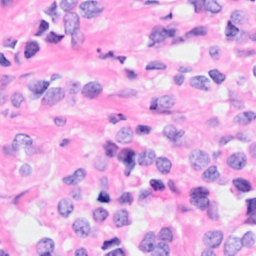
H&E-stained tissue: Breast